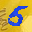
Label: 5